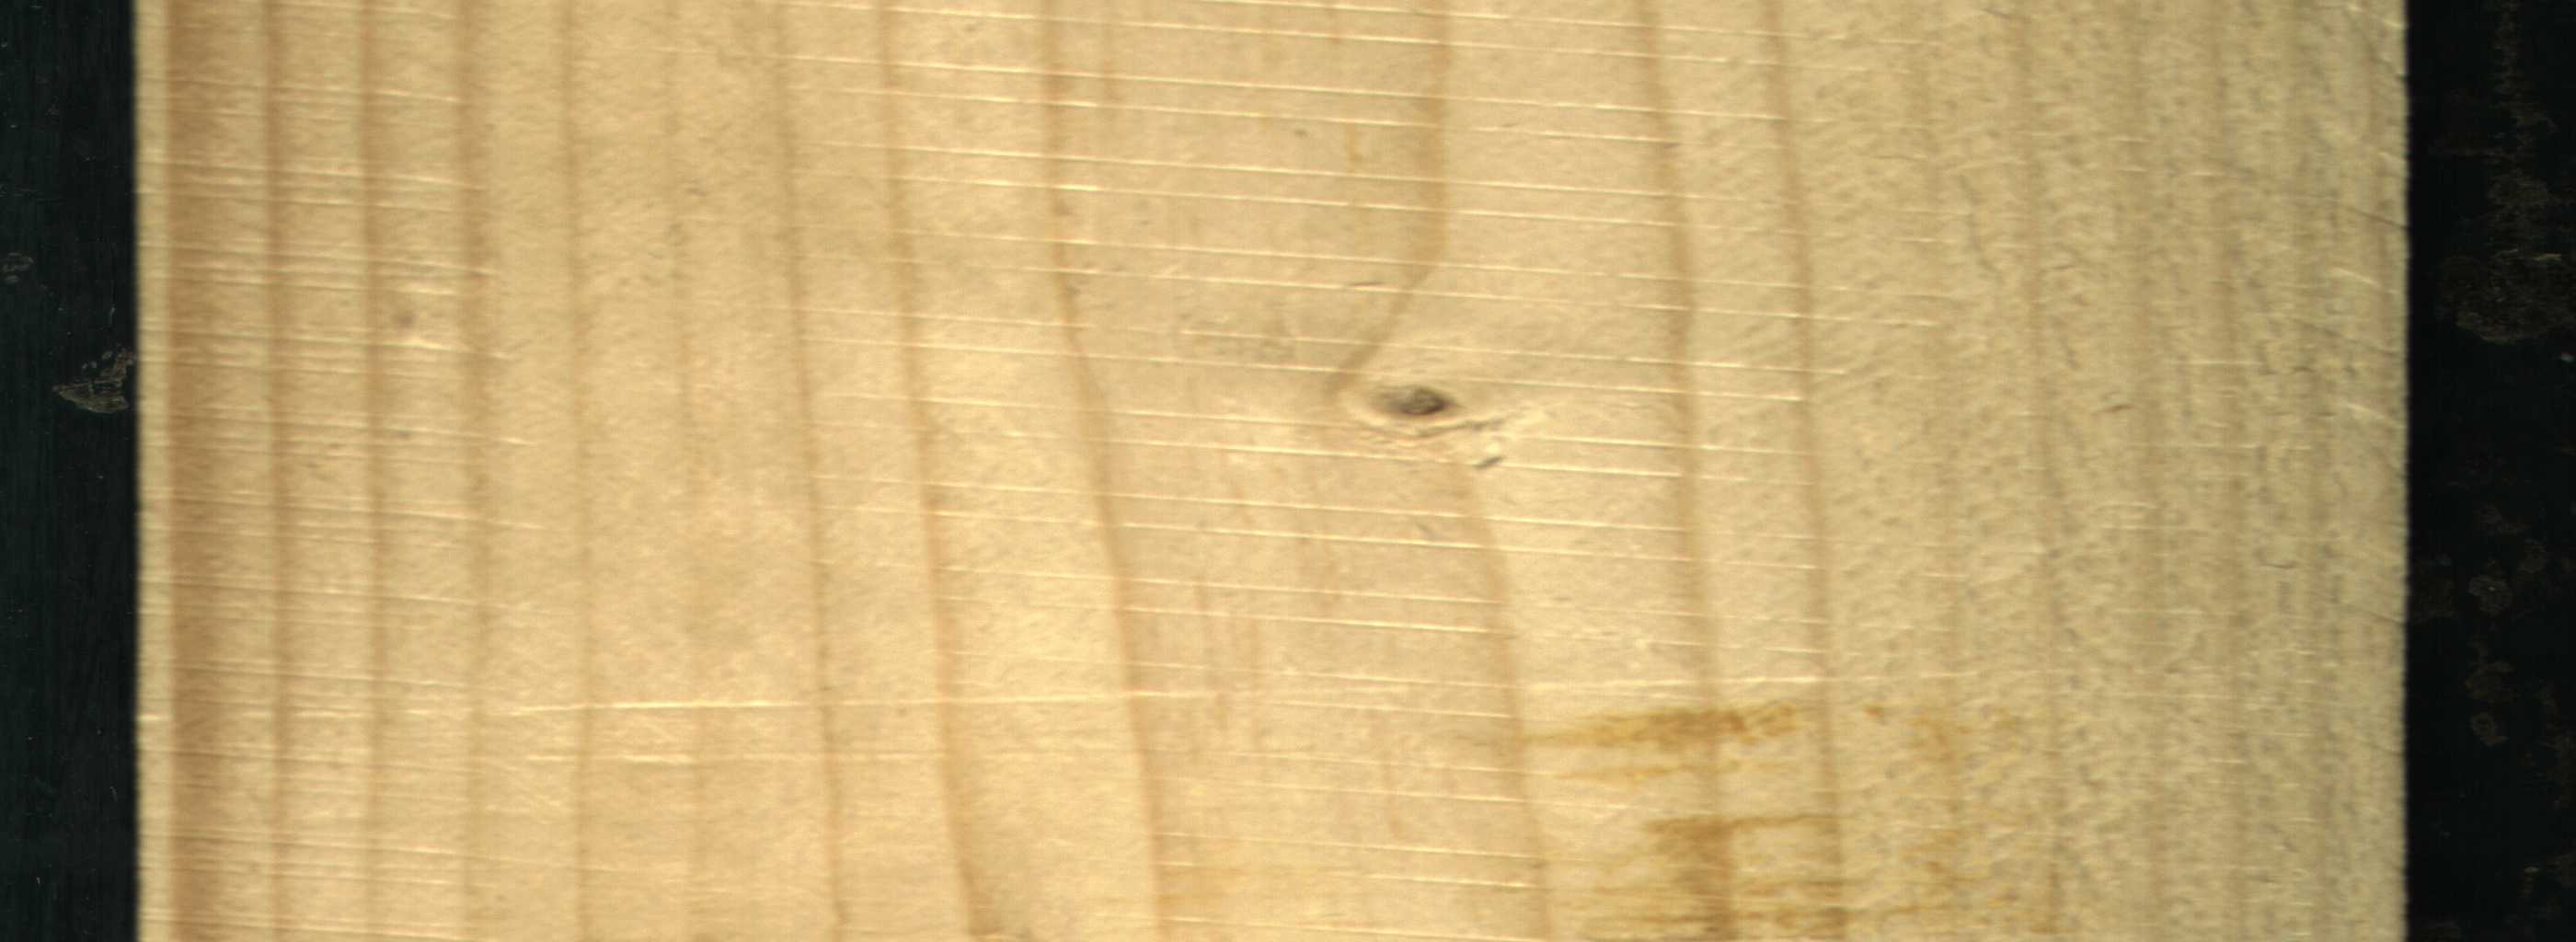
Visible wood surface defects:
resin
resin
Live_Knot